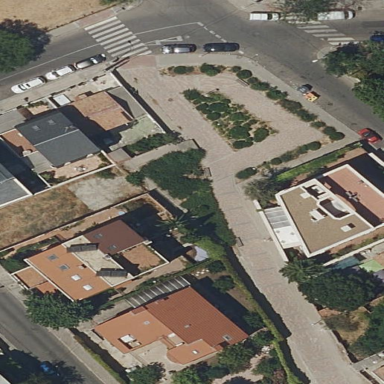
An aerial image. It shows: Garden with kerb barrier.